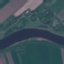
Land use / land cover: River